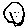
Label: smiley face